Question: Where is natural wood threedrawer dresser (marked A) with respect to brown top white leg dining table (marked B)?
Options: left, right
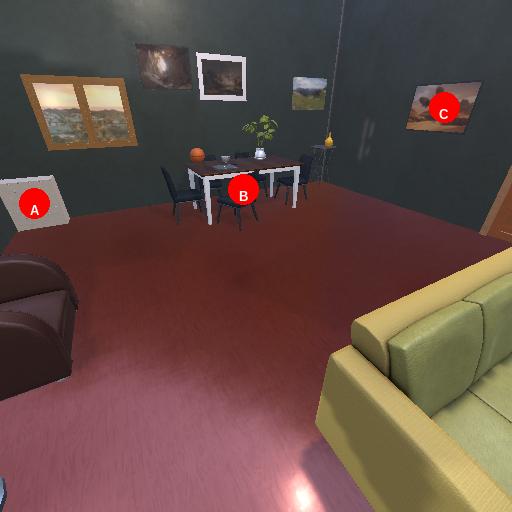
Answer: left